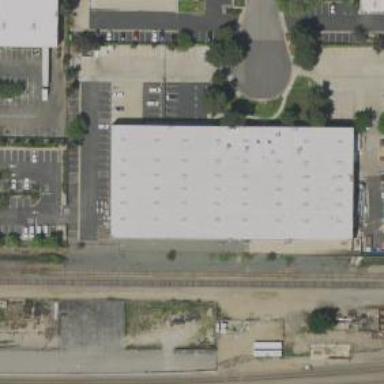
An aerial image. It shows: Warehouse building.